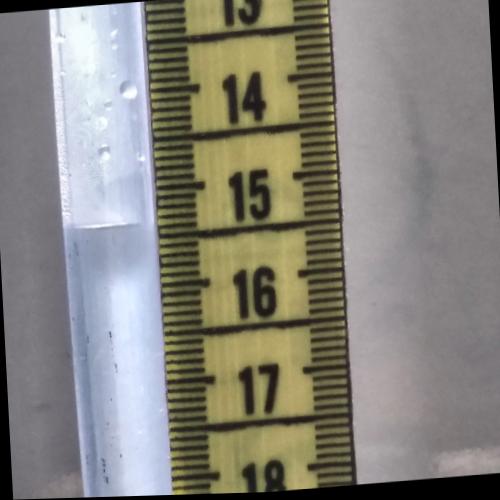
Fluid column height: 15.4 cm